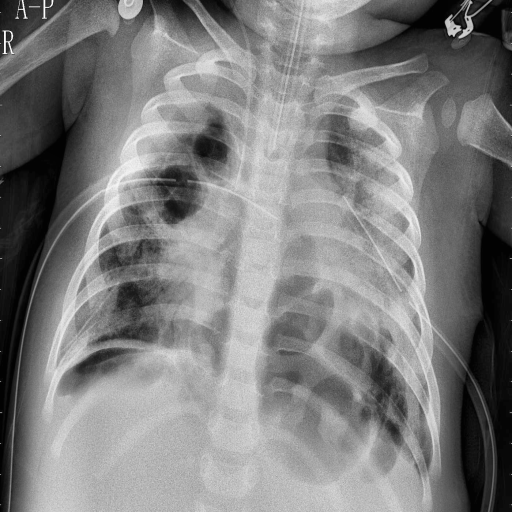
Finding: PNEUMONIA